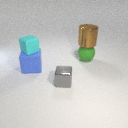
large green rubber sphere behind large blue rubber cube